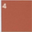
Piece: xx